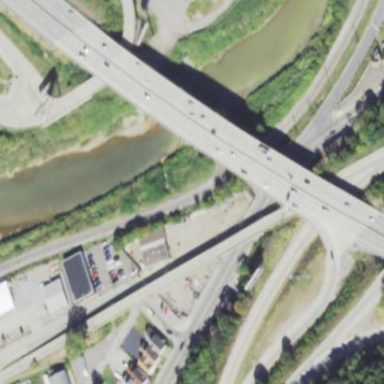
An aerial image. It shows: Man-made bridge.